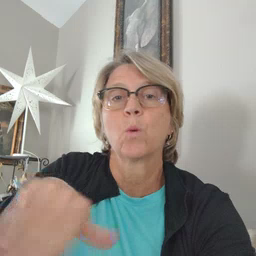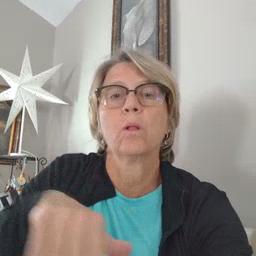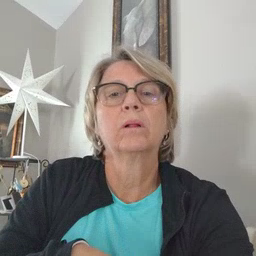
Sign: pool